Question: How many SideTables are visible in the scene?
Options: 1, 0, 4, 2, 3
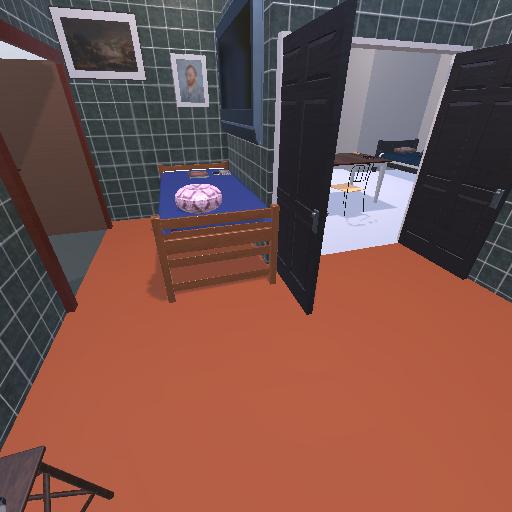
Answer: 1